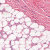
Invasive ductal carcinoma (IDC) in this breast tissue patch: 0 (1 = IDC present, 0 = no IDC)